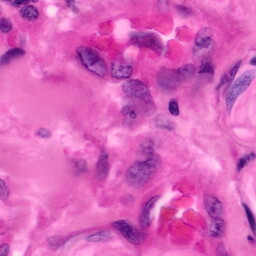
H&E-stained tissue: Pancreatic